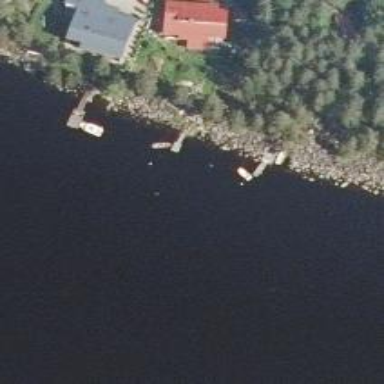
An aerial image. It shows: Man-made pier.